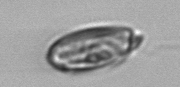
Label: Katodinium_or_Torodinium